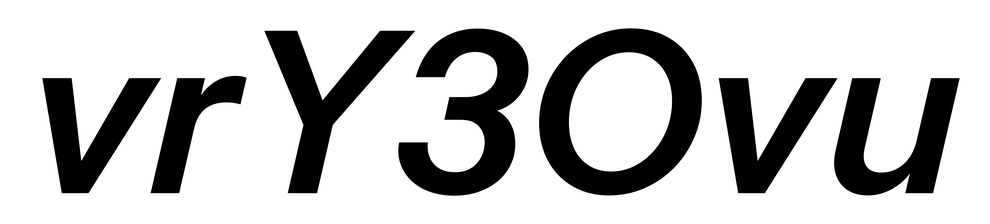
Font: InstrumentSans-Italic_SemiBold_Italic